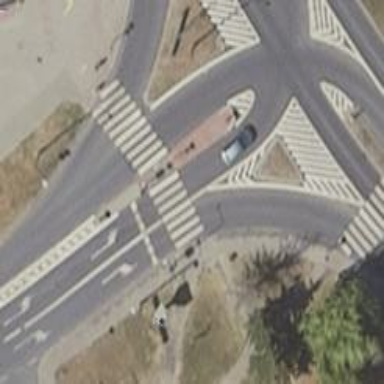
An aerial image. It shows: Traffic signals at road crossing.